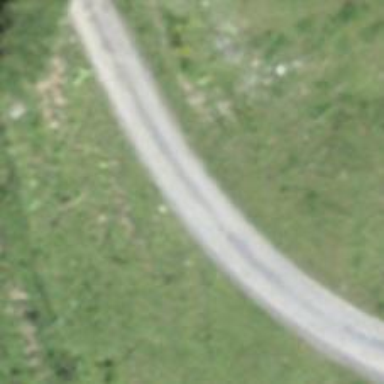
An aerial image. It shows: Unclassified road with asphalt surface. No parking is allowed on both sides of the road.